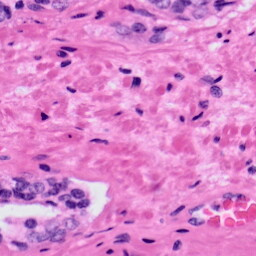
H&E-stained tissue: Prostate